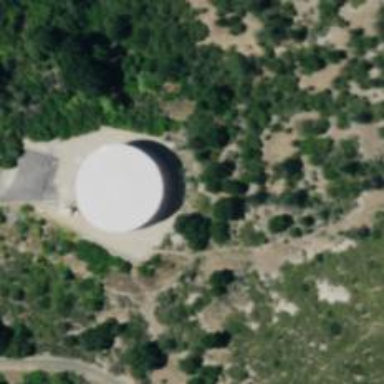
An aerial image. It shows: Storage tank that is man-made.